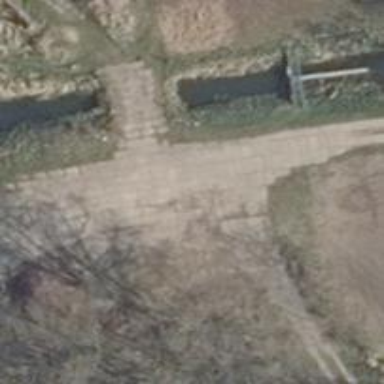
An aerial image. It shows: Track road with bridge. The surface of the road is ground with grade 4 track type.